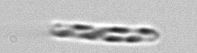
Label: Cerataulina_pelagica